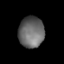
Tissue: lung
Cell type: Epithelial cells
Senescence score: 0.2353
Nuclear area (px): 772
Mean DAPI intensity: 104.356